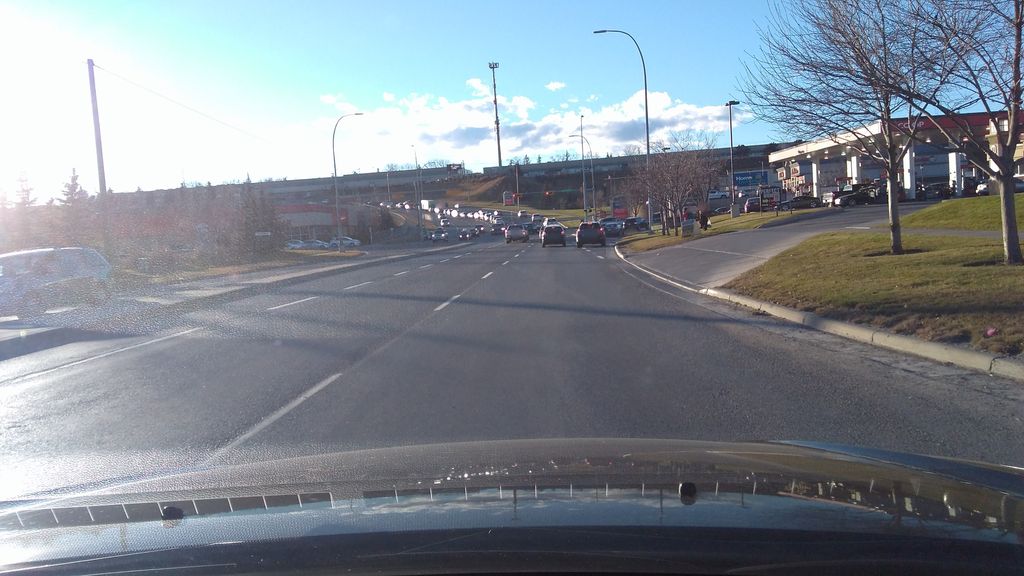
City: calgary